Question: I am wondering when should I use builder with static class inside and where classical one?
## Implementation from Effective Java book
'''
public class Pizza {
private int size;
private boolean cheese;
private boolean pepperoni;
private boolean bacon;
public static class Builder {
//required
private final int size;
//optional
private boolean cheese = false;
private boolean pepperoni = false;
private boolean bacon = false;
public Builder(int size) {
this.size = size;
}
public Builder cheese(boolean value) {
cheese = value;
return this;
}
public Builder pepperoni(boolean value) {
pepperoni = value;
return this;
}
public Builder bacon(boolean value) {
bacon = value;
return this;
}
public Pizza build() {
return new Pizza(this);
}
}
private Pizza(Builder builder) {
size = builder.size;
cheese = builder.cheese;
pepperoni = builder.pepperoni;
bacon = builder.bacon;
}
}
'''
## Regular implementation
(just diagram)

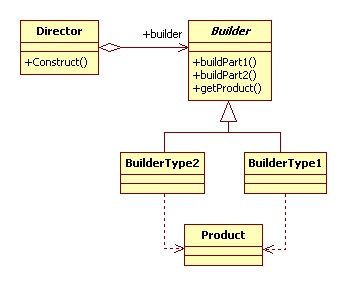
Answer: I'd say .
Who can deny that this reads like ?
'''
Pizza pizza = new Pizza.Builder(10).cheese(true).peperoni(true).bacon(true).build();
'''
I mean ... isn't that just sweet? It's even got !
Second (and more common) option would be:
'''
Pizza pizza = new Pizza(10);
pizza.setCheese(true);
pizza.setPeperoni(true);
pizza.setBacon(true);
'''
This would be easier to work with using reflection and would therefore serialise/deserialise much more easily - but suffers from a more cumbersome and verbose construction.
Third and least flexible would be:
'''
Pizza pizza = new Pizza(10, true, true, true);
'''
but it is possible to provide both 2nd and 3rd mechanism together which can be a plus.
There isn't a simple way to choose. If you want to woo your customers into buying your libraries you could offer all three methods but that would then spoil one of the major the benefits of using a Builder (which is hiding the actual constructor).
I would recommend using the 2nd method and perhaps the 3rd unless there is a good reason to take the unusual route of using a Builder.